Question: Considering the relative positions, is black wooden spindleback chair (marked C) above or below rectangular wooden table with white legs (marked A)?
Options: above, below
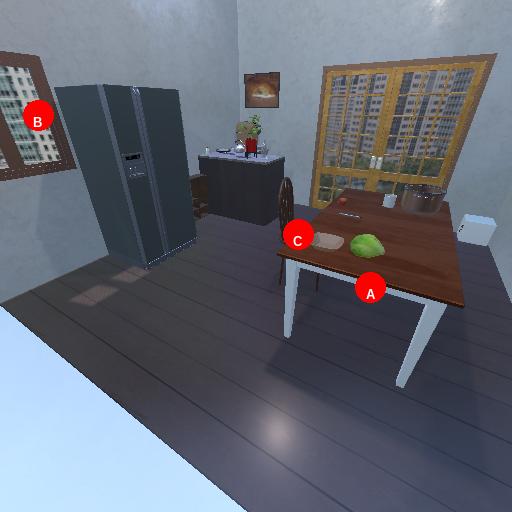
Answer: above